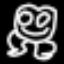
Label: frog